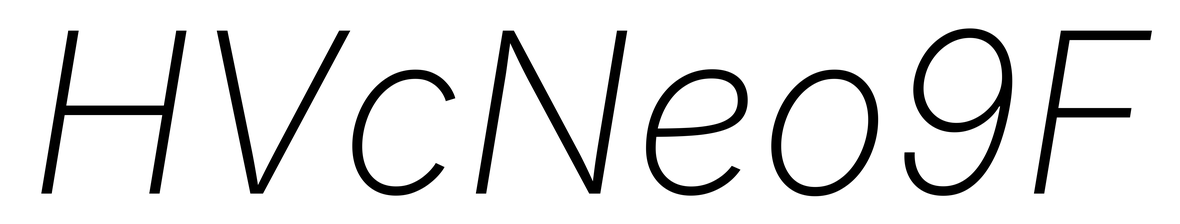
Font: Inter-Italic_ExtraLight_Italic